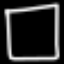
Label: square